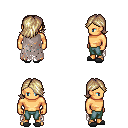
a pixel art fantasy rpg character, male body template, human, tanned skin, gray tattered cape, teal pants, white blonde swoop hairstyle, gray slippers, four views (front, back, left, right), 2x2 character sprite sheet, small pixel art, hard edges, no anti-aliasing